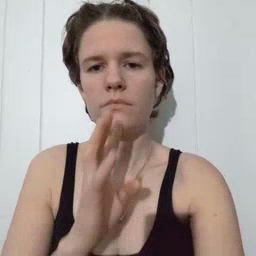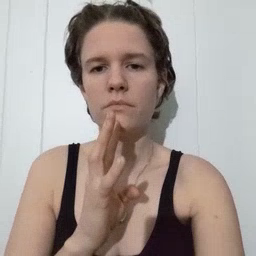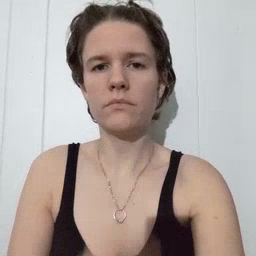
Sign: talk